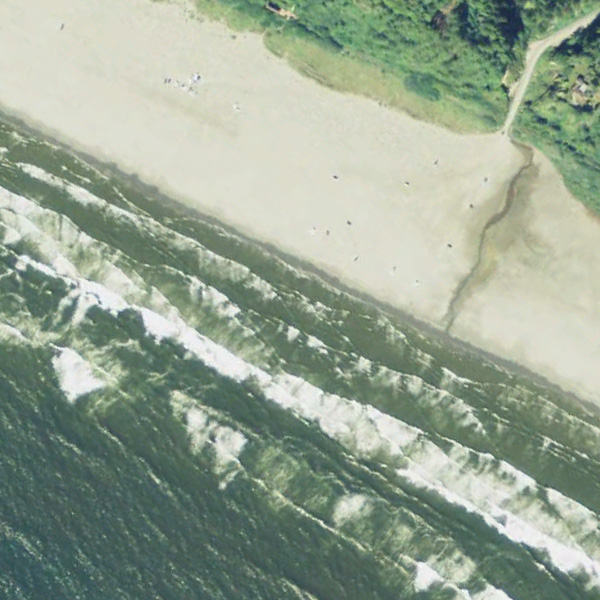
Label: Beach